Question: I'm trying to make a polar plot with Python, of which I've been somewhat successful so far

I did have a few questions for which I was hoping to get some ideas/suggestions:
1. is it possible set the color of the circles to a specific value (e.g.: "n" in the sample code below)? If so, can I set specific color ranges? E.g: 0-30: red color, 31-40: yellow; 41-60: green
Note: following the examples from <URL>' without success =(
1. how can I make the data circles a little bit bigger?
2. can I move the "90" label so that the graph title does not overlap? I tried: x.set_rlabel_position(-22.5) but I get an error ("AttributeError: 'PolarAxes' object has no attribute 'set_rlabel_position'")
3. Is it possible to only show the 0,30, and 60 elevation labels? Can these be oriented horizontally (e.g.: along the 0 azimuth line)?
Thank you so much! Looking forward to hearing your suggestions =)
'''
import numpy
import matplotlib.pyplot as pyplot
dec = [10,20,30,40,50,60,70,80,90,80,70,60,50,40,30,20,10]
ra = [225,225,225,225,225,225,225,225,225,45,45,45,45,45,45,45,45]
n = [20,23,36,43,47,48,49,50,51,50,48,46,44,36,30,24,21]
ra = [x/180.0*3.141593 for x in ra]
fig = pyplot.figure()
ax = fig.add_axes([0.1,0.1,0.8,0.8],polar=True)
ax.set_ylim(0,90)
ax.set_yticks(numpy.arange(0,90,10))
ax.scatter(ra,dec,c ='r')
ax.set_title("Graph Title here", va='bottom')
pyplot.show()
'''
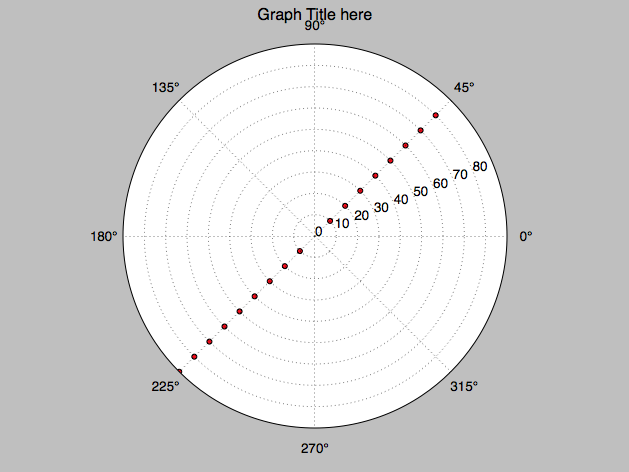
Answer: Using the 'c' argument of 'scatter' allows to colorize the points. In thei caase you may supply the 'n' array to it and let the color be chosen accoring to a colormap. The colormap would consist of the different colors (31 times red, 10 times yellow, 20 times green).
The advantage of using a colormap is that it allows to easily use a colorbar.
can be done using the 's' argument.
This would best be done by moving the title a bit upwards, using the 'y' argument to 'set_title'. In order for the title not to go outside the figure, we can use the 'subplots_adjust' method and make 'top' a little smaller. (Note that this works only if the axes are created via subplots.)
can be accomplished by setting
the ticks as 'ax.set_yticks([0,30,60])' and orienting ylabels along a horizontal line is done by 'ax.set_rlabel_position(0)'. (Note that 'set_rlabel_position' is available from version 1.4 on, if you have an earlier version, consider updating).
<URL>
'''
import numpy as np
import matplotlib.pyplot as plt # don't use pylab
import matplotlib.colors
import matplotlib.cm
dec = [10,20,30,40,50,60,70,80,90,80,70,60,50,40,30,20,10]
ra = [225,225,225,225,225,225,225,225,225,45,45,45,45,45,45,45,45]
n = [20,23,36,43,47,48,49,50,51,50,48,46,44,36,30,24,21]
ra = [x/180.0*np.pi for x in ra]
fig = plt.figure()
ax = fig.add_subplot(111,polar=True)
ax.set_ylim(0,90)
# 4. only show 0,30, 60 ticks
ax.set_yticks([0,30,60])
# 4. orient ylabels along horizontal line
ax.set_rlabel_position(0)
# 1. prepare cmap and norm
colors= ["red"] * 31 + ["gold"] * 10 + ["limegreen"] * 20
cmap=matplotlib.colors.ListedColormap(colors)
norm = matplotlib.colors.Normalize(vmin=0, vmax=60)
# 2. make circles bigger, using 's' argument
# 1. set different colors according to 'n'
sc = ax.scatter(ra,dec,c =n, s=49, cmap=cmap, norm=norm, zorder=2)
# 1. make colorbar
cax = fig.add_axes([0.8,0.1,0.01,0.2])
fig.colorbar(sc, cax=cax, label="n", ticks=[0,30,40,60])
# 3. move title upwards, then adjust top spacing
ax.set_title("Graph Title here", va='bottom', y=1.1)
plt.subplots_adjust(top=0.8)
plt.show()
'''